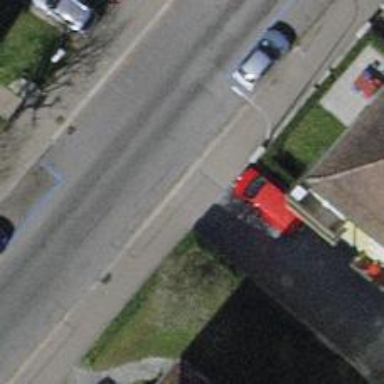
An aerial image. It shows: Unmarked crossing with traffic calming table on the road.